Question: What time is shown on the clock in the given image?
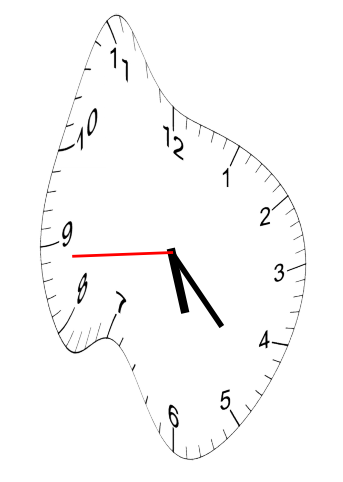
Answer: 05:22:44